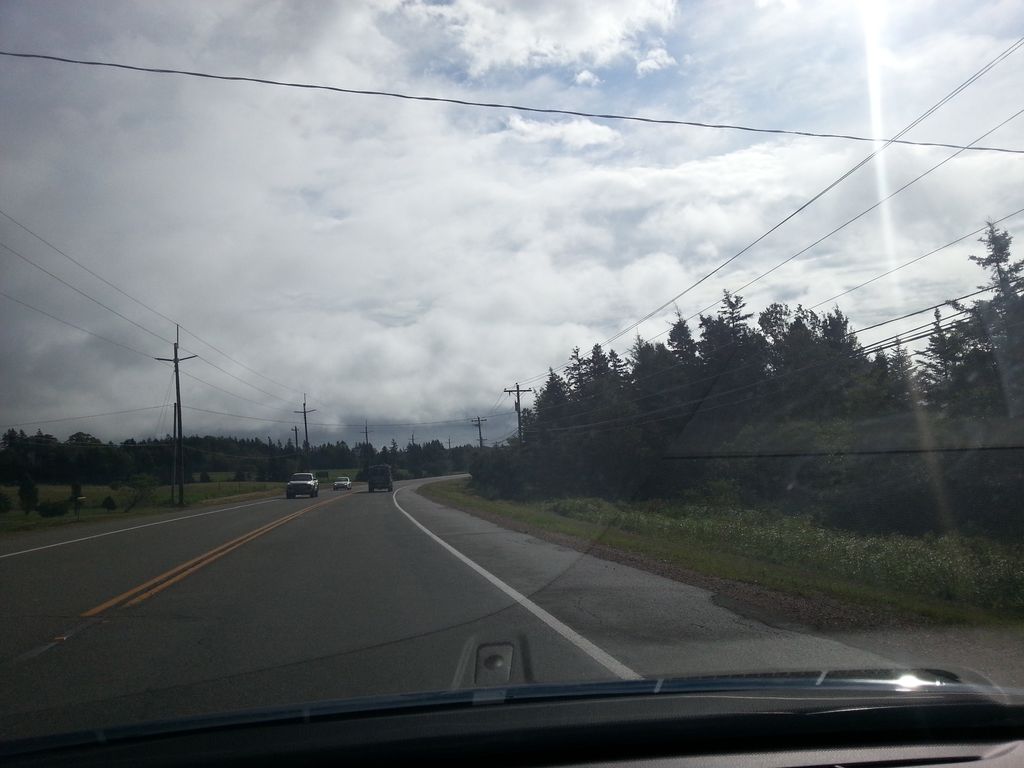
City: charlottetown